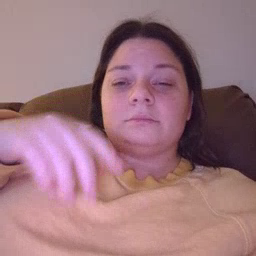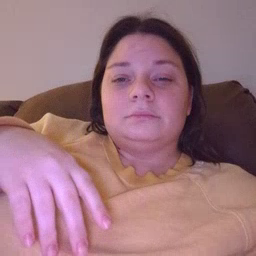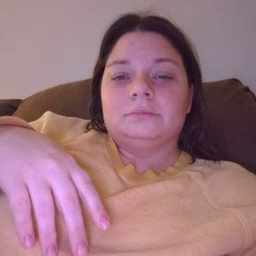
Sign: story